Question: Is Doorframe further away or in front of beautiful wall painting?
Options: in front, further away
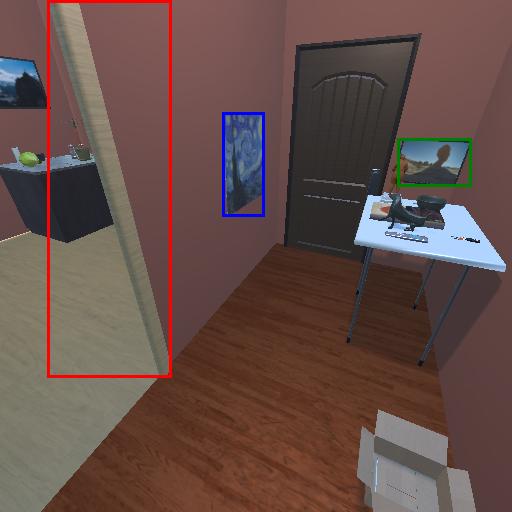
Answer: in front